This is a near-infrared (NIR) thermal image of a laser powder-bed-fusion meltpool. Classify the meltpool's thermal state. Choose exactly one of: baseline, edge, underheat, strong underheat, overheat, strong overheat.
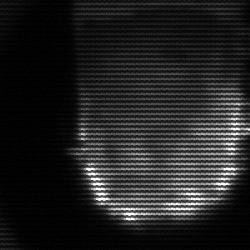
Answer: baseline